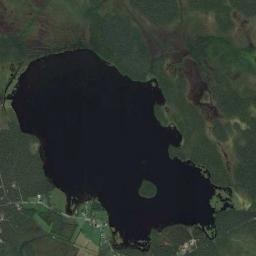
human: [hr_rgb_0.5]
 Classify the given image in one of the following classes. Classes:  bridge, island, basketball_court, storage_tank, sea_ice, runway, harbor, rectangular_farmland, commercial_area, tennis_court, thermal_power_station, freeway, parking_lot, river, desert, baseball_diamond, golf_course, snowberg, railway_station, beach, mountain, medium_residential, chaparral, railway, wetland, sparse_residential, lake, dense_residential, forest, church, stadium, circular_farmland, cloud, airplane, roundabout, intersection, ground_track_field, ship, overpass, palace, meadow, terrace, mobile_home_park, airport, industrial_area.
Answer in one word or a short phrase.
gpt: lake